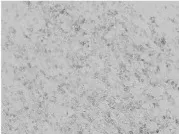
Histopathological and immunohistochemical findings of ossifying fibromyxoid tumor. The tumor cells are immunoreactive for. S-100 protein.
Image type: pathology (immunostaining)